Field crop: maize
Growth stage: 1
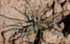
Species: lolium